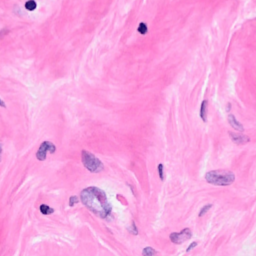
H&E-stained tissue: Breast